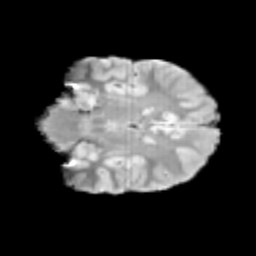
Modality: T2w
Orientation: coronal
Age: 11
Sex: male
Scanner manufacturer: siemens
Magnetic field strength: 3 T
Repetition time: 3.8 s
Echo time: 0.07 s